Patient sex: M
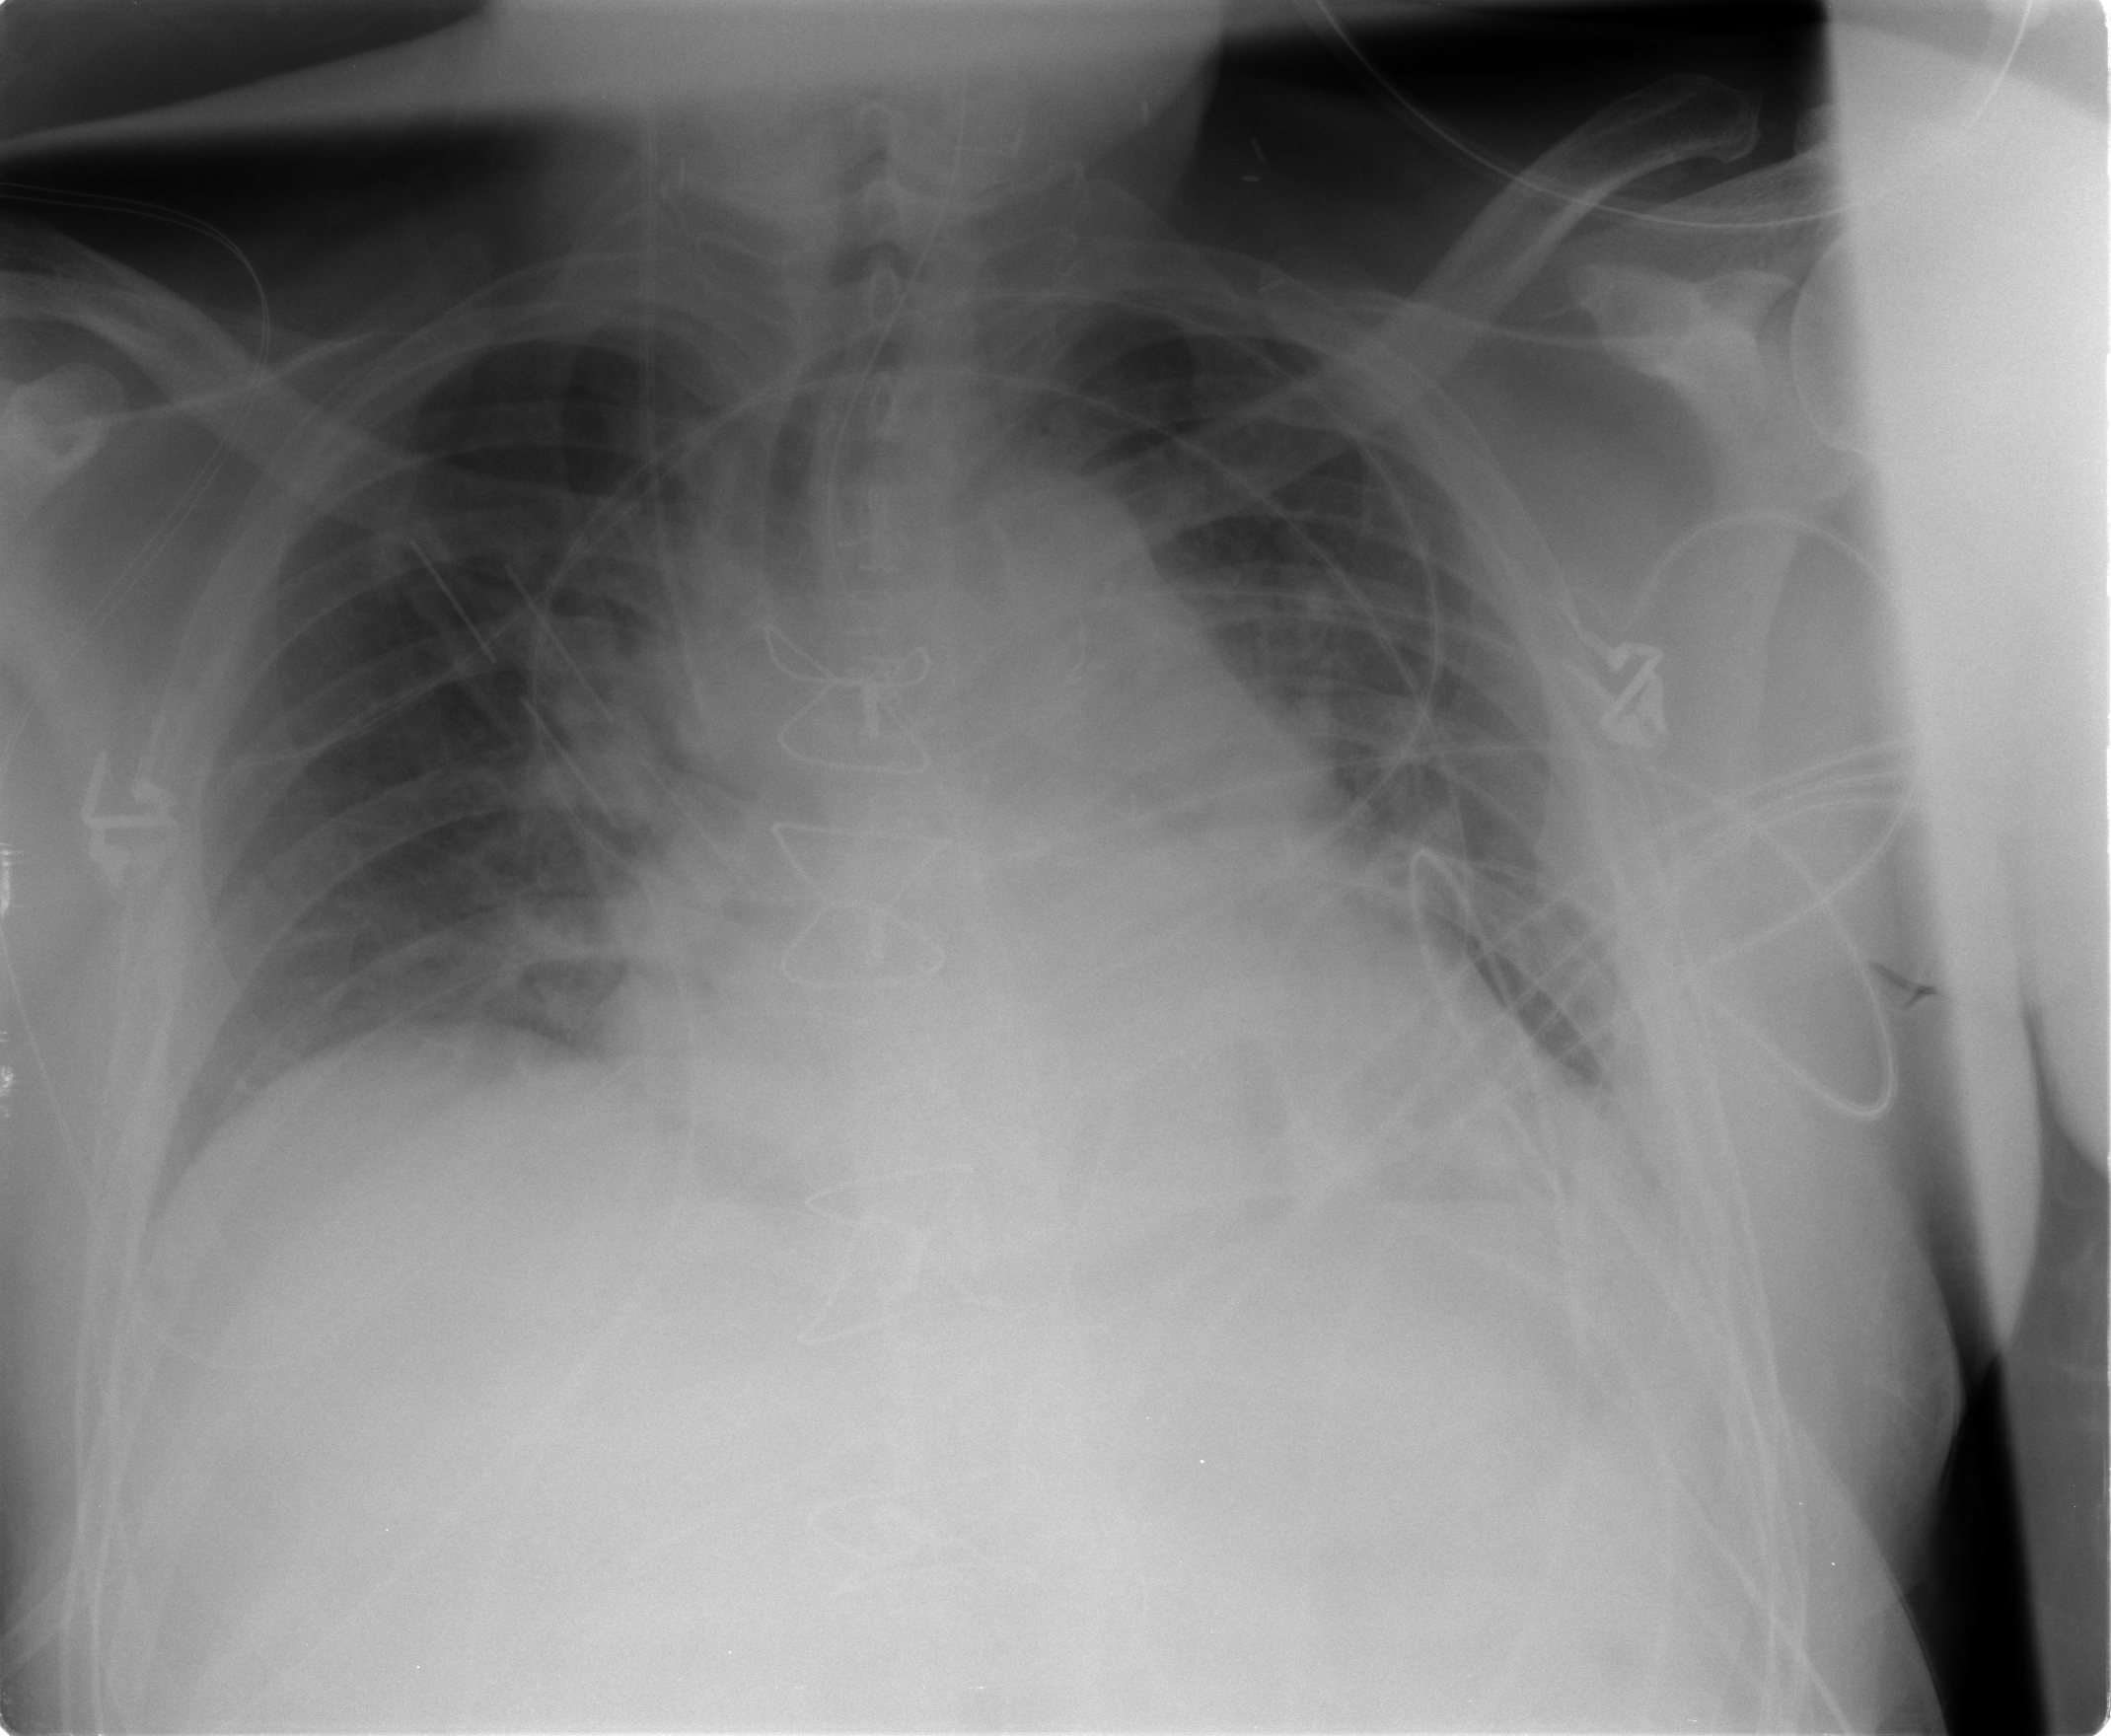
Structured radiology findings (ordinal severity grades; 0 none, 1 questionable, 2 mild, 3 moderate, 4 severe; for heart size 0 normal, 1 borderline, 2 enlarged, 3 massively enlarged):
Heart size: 2
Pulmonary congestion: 2
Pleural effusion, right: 0
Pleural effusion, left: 2
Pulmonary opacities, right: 0
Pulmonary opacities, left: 0
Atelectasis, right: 2
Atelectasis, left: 2